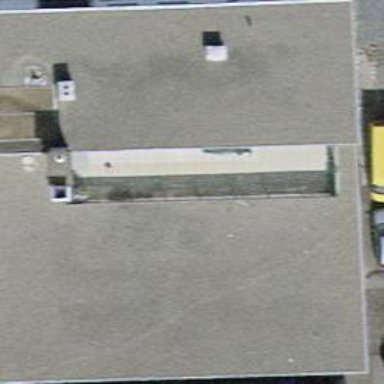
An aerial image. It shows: Building with flat roof.